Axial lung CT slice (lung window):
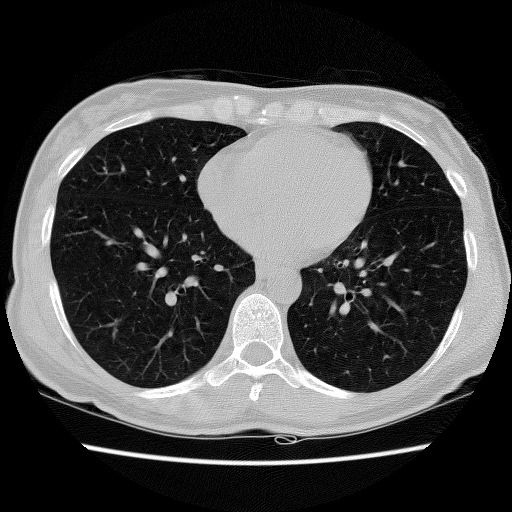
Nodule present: no